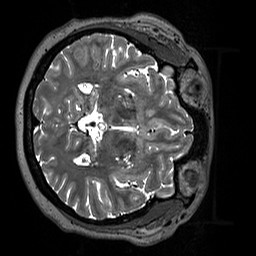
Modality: T2w
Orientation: axial
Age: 42
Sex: female
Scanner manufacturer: siemens
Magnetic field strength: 3 T
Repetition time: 3.2 s
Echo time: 0.412 s